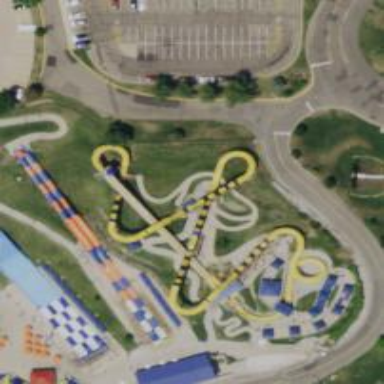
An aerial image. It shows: Water slide attraction.